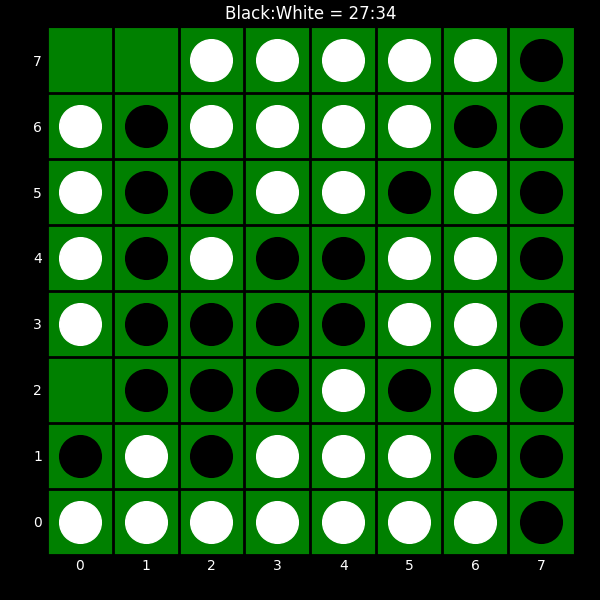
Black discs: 27
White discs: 34